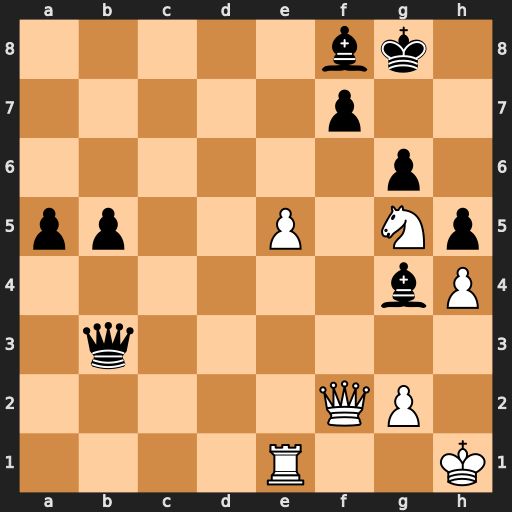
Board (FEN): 5bk1/5p2/6p1/pp2P1Np/6bP/1q6/5QP1/4R2K
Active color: w
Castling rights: -
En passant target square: -
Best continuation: e6 Bxe6 Rxe6